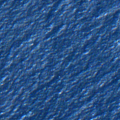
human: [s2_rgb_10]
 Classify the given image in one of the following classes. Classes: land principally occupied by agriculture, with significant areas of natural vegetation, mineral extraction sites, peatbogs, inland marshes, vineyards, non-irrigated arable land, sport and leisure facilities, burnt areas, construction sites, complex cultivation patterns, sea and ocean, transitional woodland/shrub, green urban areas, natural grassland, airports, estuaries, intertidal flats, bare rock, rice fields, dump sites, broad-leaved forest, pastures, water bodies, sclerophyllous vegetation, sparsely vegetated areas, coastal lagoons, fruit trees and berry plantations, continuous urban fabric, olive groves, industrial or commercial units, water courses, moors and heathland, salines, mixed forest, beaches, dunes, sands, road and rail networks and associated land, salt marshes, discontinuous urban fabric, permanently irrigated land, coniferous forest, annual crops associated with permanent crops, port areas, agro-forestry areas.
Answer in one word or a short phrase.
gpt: sea and ocean